Field crop: tomato
Growth stage: 1
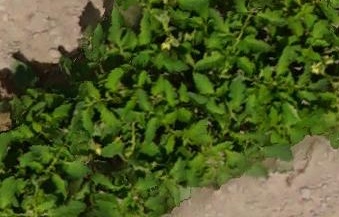
Species: tomato